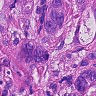
Metastatic tissue present: yes